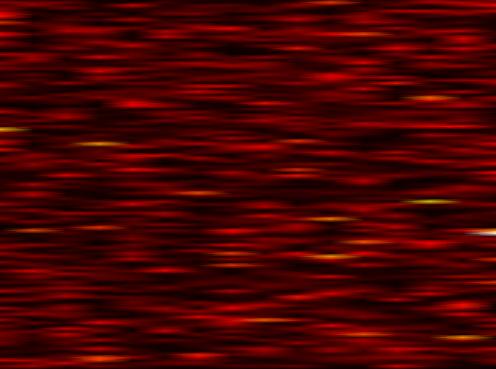
Label: FOFDM